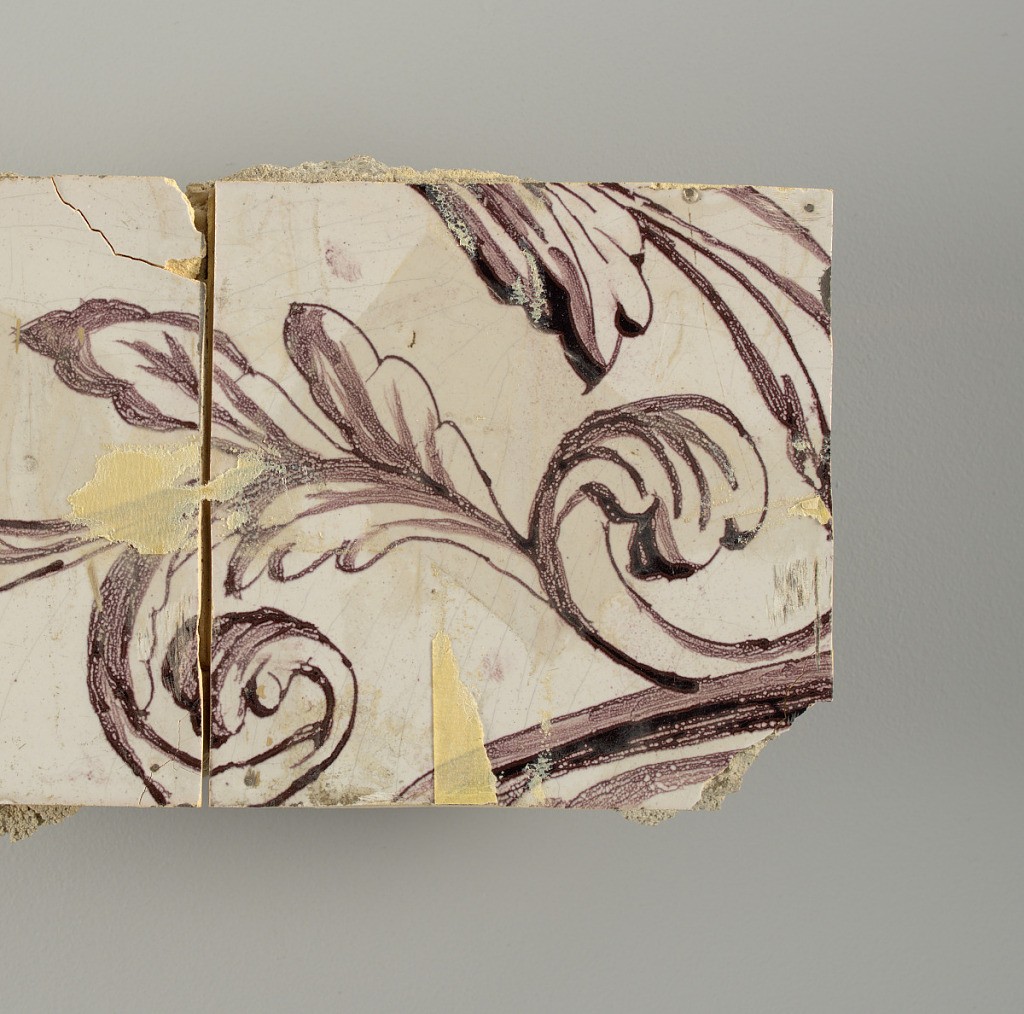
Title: Wall facing
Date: ca. 1725
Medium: Tin-glazed earthenware, underglaze
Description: Horizontal rectangle.  Thirty-seven tiles wide and twenty-one high with opening for door or window nineteen and one-half tiles high and twelve wide.  To left and right of opening, centered canopy above. Left, woman representing Hope, right, a sculputure urn.  Centered above opening, a mascaron.  Arabesque design of foliage.